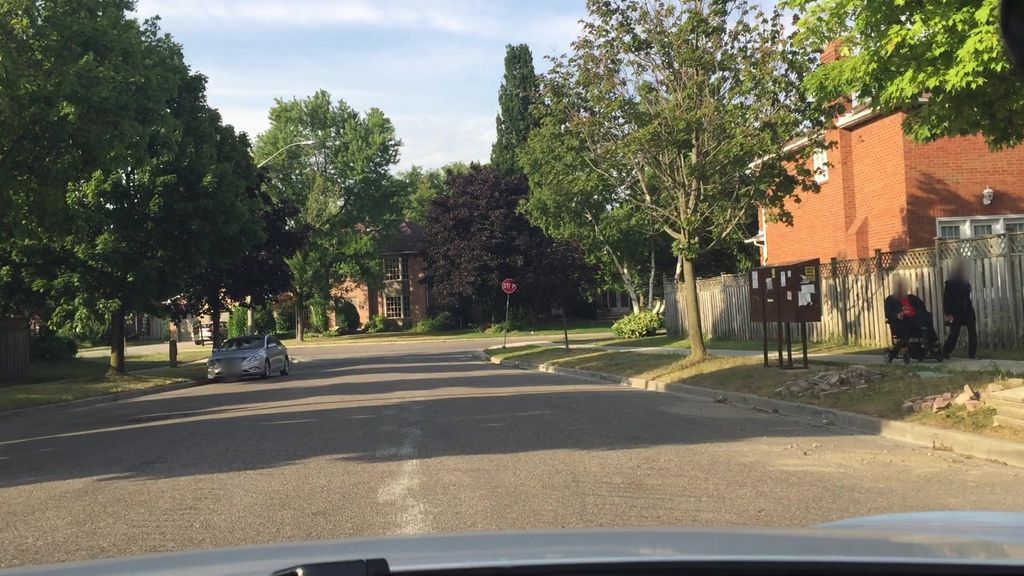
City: toronto